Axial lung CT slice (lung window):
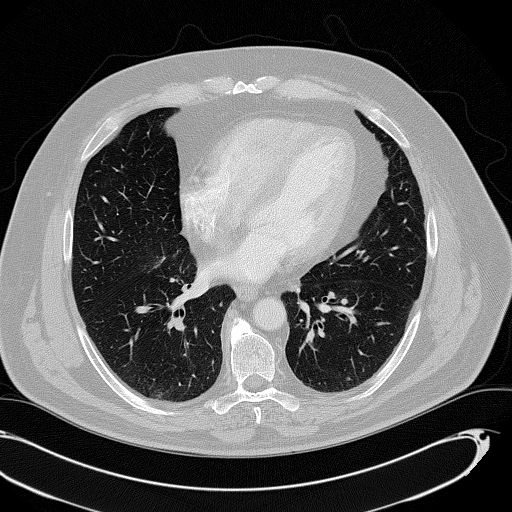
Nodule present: no